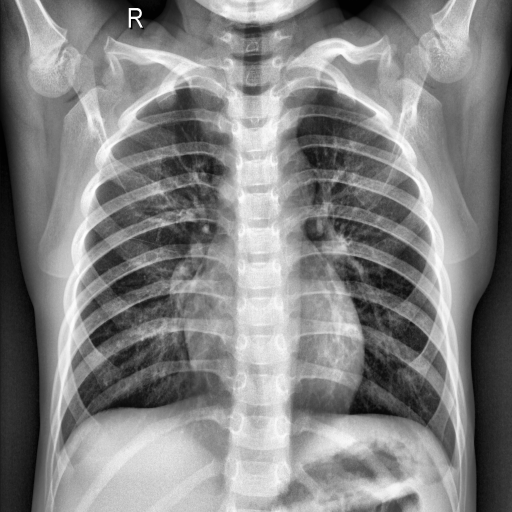
Finding: NORMAL